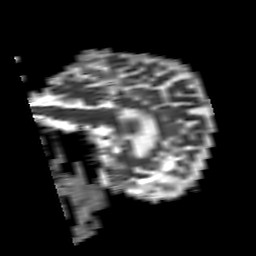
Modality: ADC
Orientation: sagittal
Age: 67
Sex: female
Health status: ill
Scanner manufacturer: philips
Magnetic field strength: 3 T
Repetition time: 3.8 s
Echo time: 0.09 s